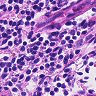
Metastatic tissue present: no